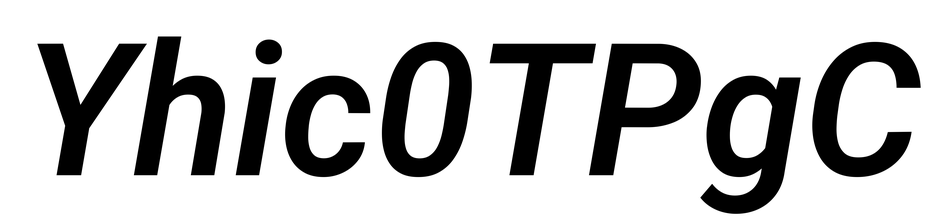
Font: Roboto-Italic_SemiBold_Italic